Question: I have this website for search data (<URL>,
This is an image on the start page.

### example Inputs-
here first input box('House # Range') = '3419'
and the 'second one' is '' (empty)
and third one('Street Name') = 'Wabash'
when we submit this data and we have this link,
<URL>
we can't create URL for searching data because of only change in this link Parcel ID(0570005018800)
actually, I am new to the python web scrape, but I have good knowledge of urllib, beautifulsoup and requests modules.
I need to know, can we do this with python and if it is which module use for this.
I am using python 3.6
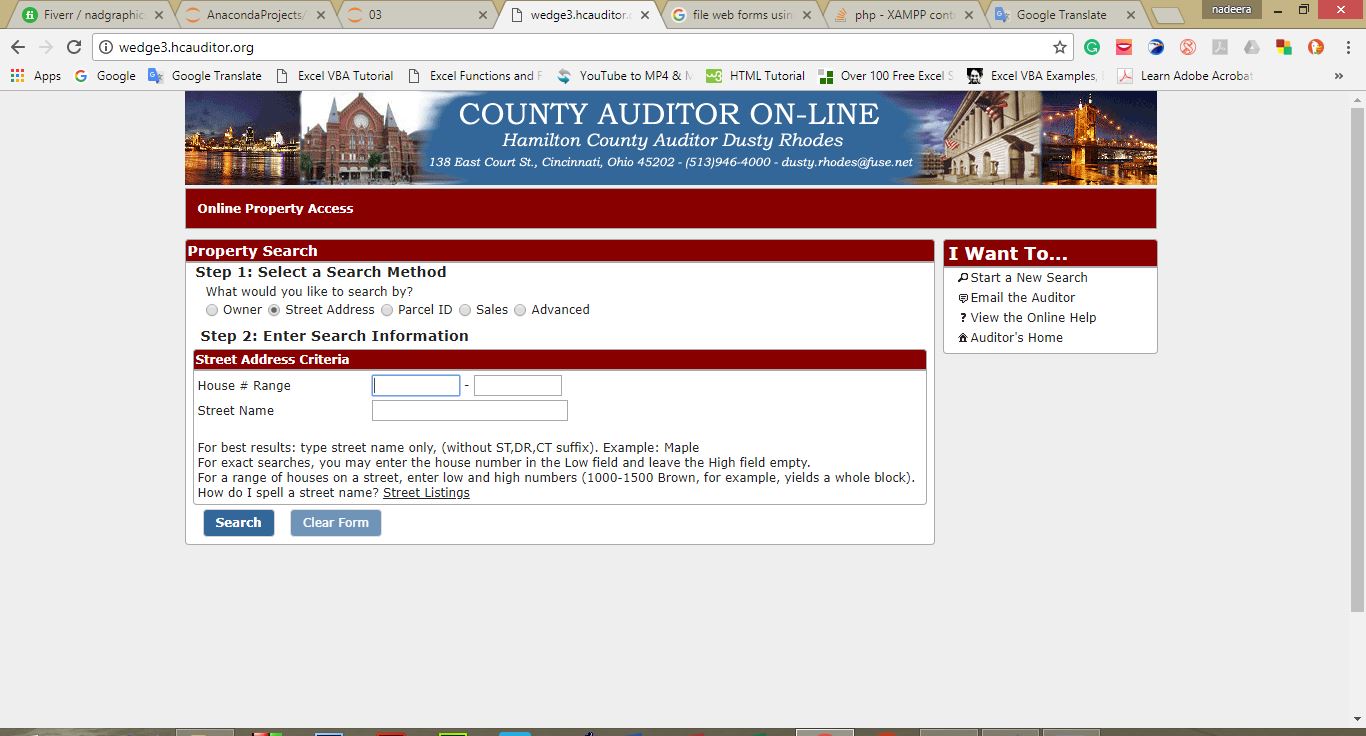
Answer: You can use selenium. Simple example below -
'''
from selenium import webdriver
from selenium.webdriver.common.by import By
from selenium.webdriver.common.keys import Keys
browser = webdriver.Chrome("./chromedriver") #download chromebrowser
browser.get("http://wedge3.hcauditor.org/") #open page in browser
outDF = pd.DataFrame(columns=['prodname', 'imageurl', 'minprice', 'maxprice', 'actualprice']) #template of data
browser.find_element(By.XPATH, "//input[contains(@name, 'site_house_number_low')]").send_keys('3419')
browser.find_element(By.XPATH, "//input[contains(@name, 'site_street_name')]").send_keys('Wabash')
x = browser.find_elements(By.XPATH, "//button[contains(@type, 'submit')]/span")[1].click()
#browser.quit()
'''
You will have to download chromedriver for this